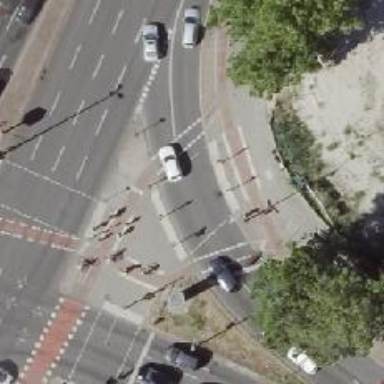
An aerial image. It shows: Asphalt footway with crossing equipped with traffic signals.